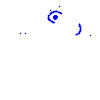
Particle: pion